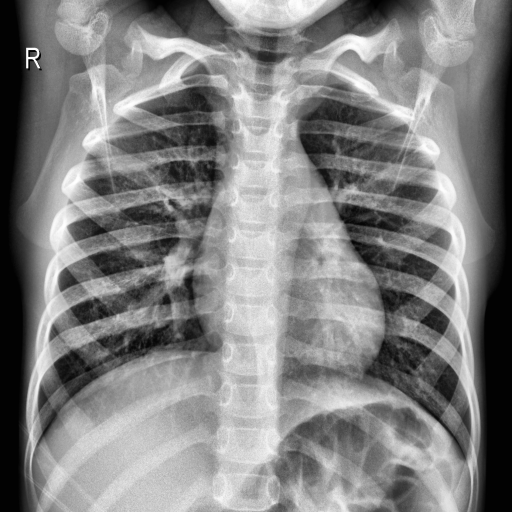
Finding: NORMAL